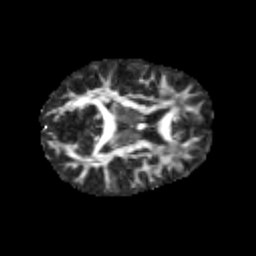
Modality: FA
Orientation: axial
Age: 12
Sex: male
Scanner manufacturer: siemens
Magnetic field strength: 3 T
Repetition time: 3.8 s
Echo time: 0.07 s